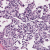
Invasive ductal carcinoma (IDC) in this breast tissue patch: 0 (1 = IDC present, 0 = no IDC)